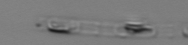
Label: Skeletonema